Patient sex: M
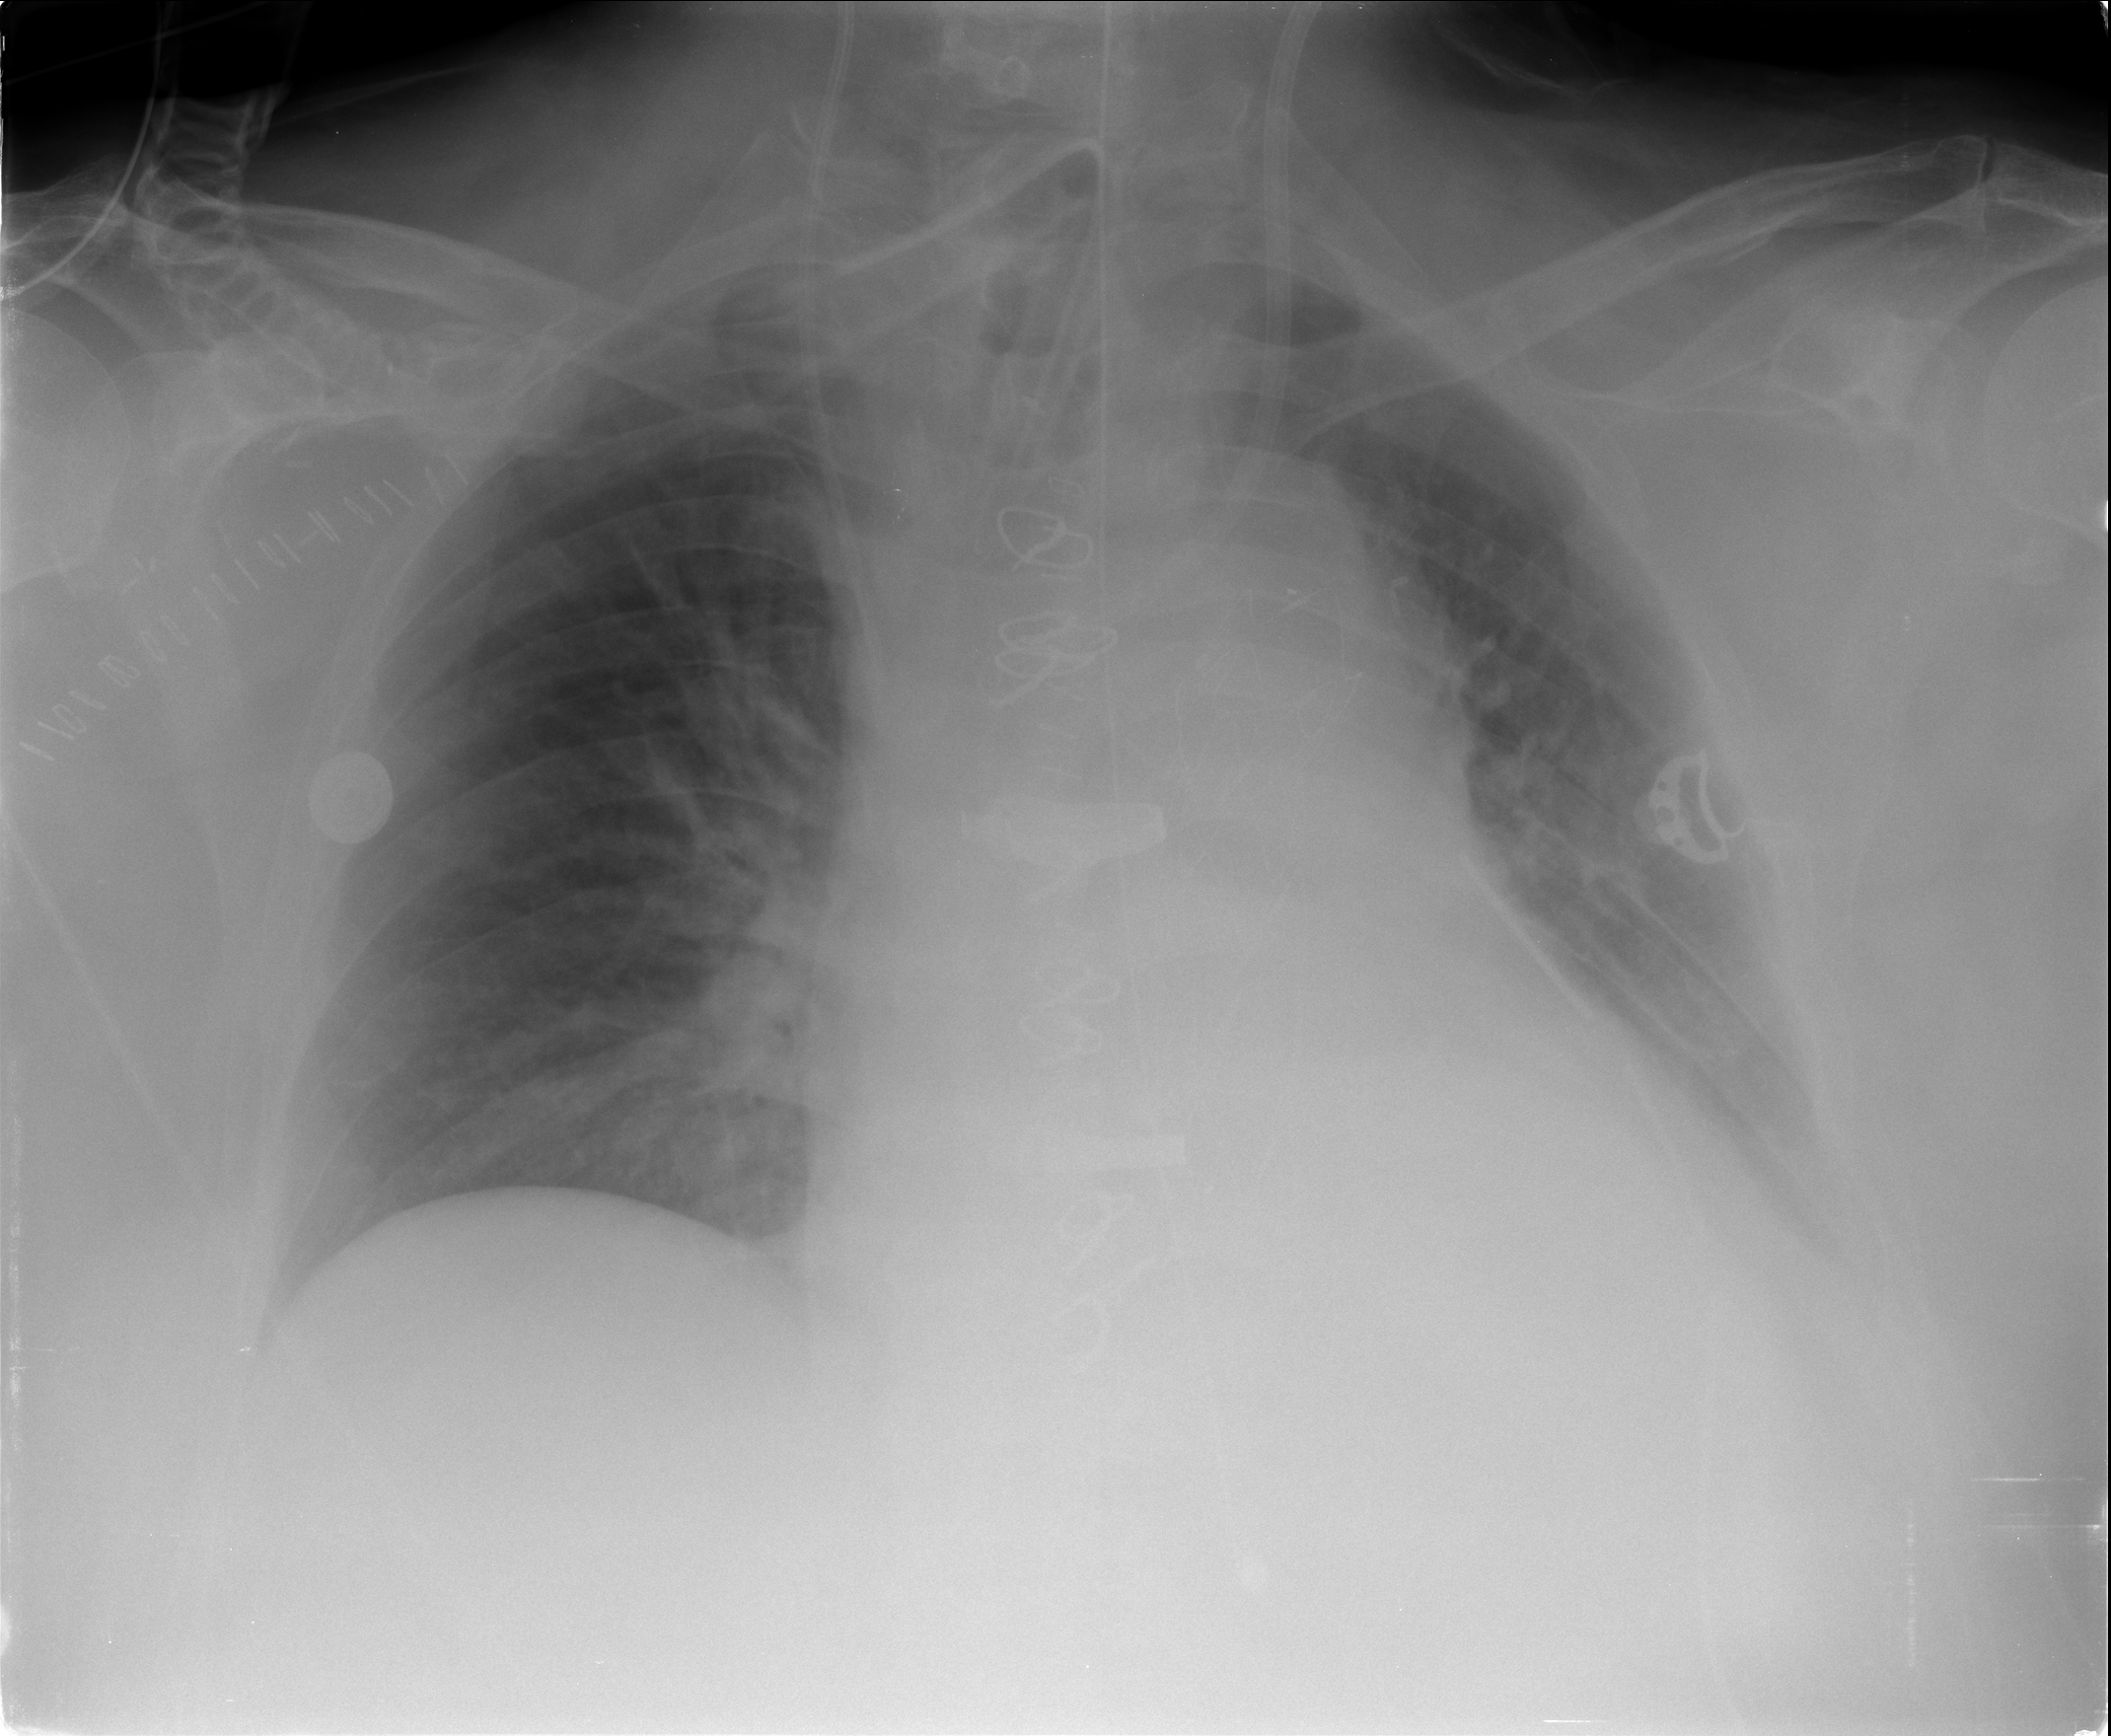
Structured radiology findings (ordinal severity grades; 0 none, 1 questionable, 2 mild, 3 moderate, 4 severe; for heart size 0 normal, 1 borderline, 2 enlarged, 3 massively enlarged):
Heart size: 2
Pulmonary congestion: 2
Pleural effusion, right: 0
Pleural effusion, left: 2
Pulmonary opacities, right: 1
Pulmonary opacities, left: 0
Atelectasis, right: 0
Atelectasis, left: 2